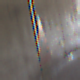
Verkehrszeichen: Arbeitsstelle
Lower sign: ZeitangabenOhneBeschraenkungAufWochentage1
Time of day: Midday
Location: Roofed (Tunnel)
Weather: NotSpecified
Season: NotSpecified
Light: Natural